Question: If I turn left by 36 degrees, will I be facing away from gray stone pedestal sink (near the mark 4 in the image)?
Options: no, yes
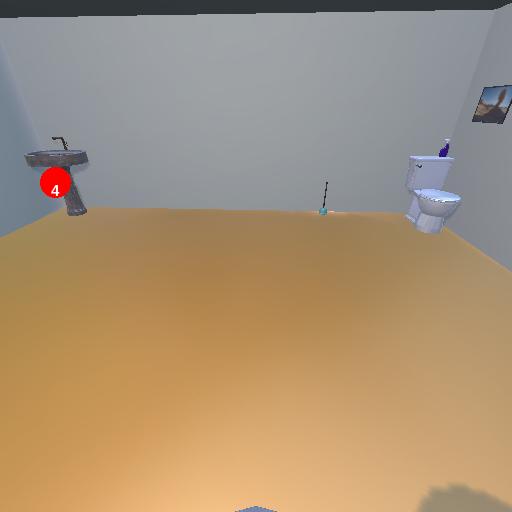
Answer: no